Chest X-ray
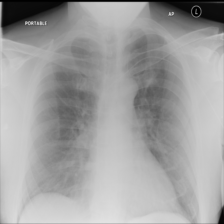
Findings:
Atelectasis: negative
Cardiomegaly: negative
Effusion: negative
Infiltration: negative
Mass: negative
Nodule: negative
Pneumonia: negative
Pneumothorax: negative
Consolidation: negative
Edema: negative
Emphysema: negative
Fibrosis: negative
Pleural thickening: negative
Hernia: negative